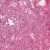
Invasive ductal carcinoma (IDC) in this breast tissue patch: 0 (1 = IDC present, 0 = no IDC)